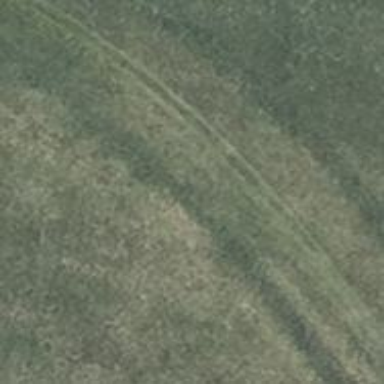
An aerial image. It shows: Track with grade5 tracktype.